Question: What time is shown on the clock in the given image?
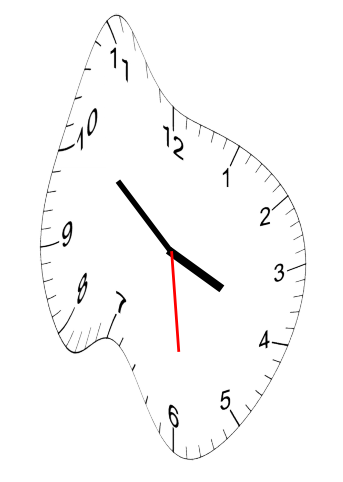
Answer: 03:51:29